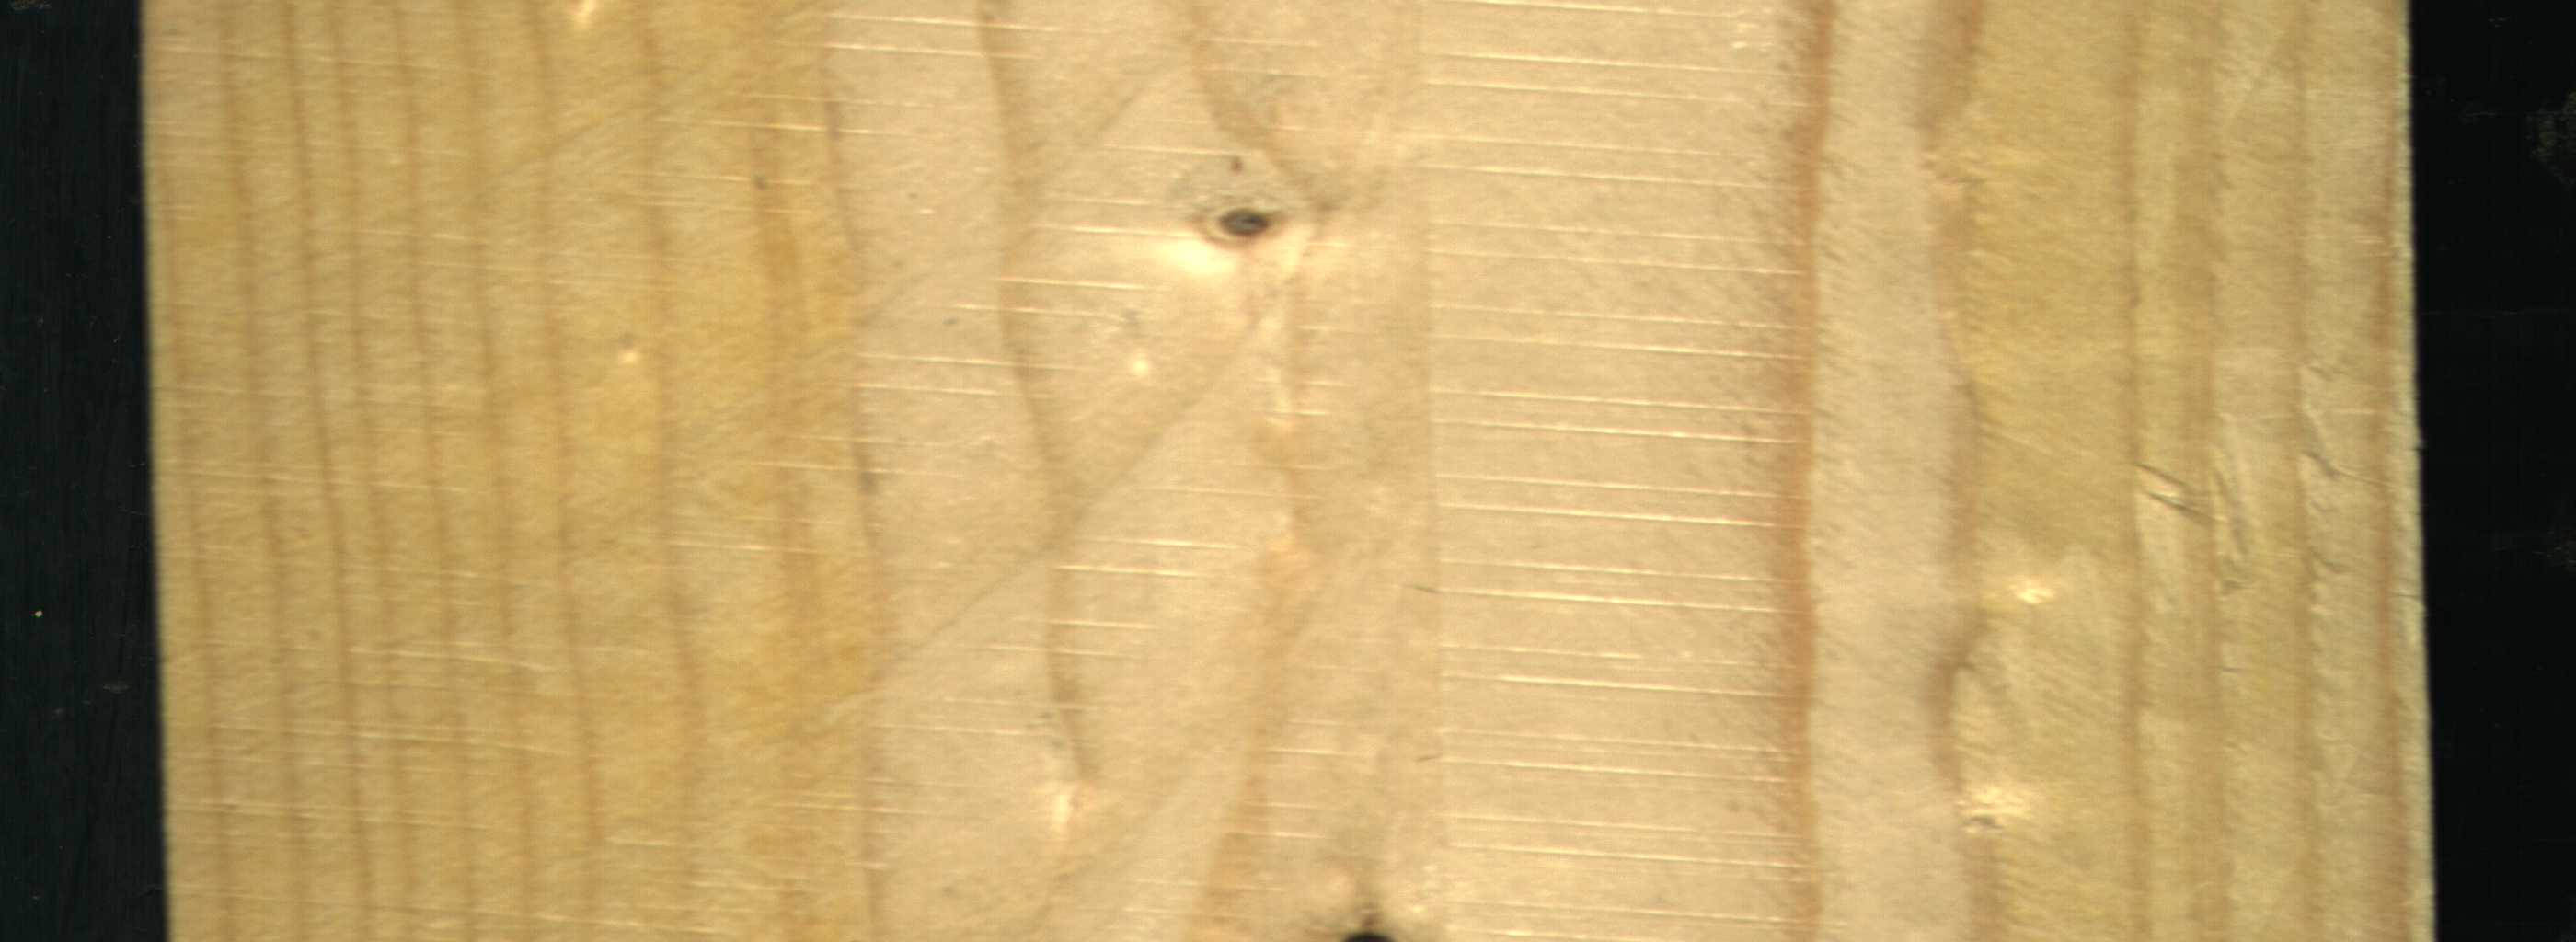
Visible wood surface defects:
Dead_Knot
Live_Knot